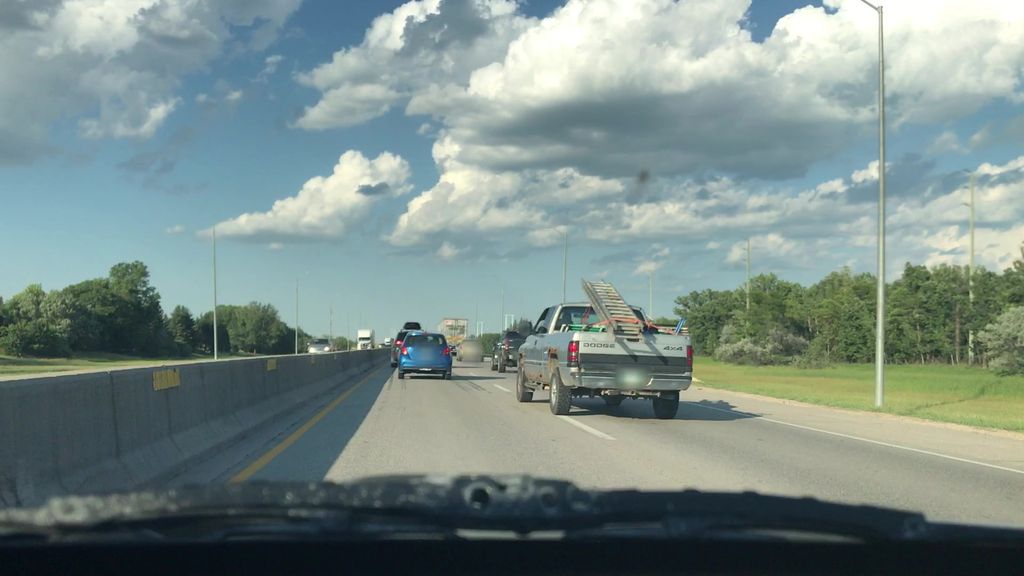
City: winnipeg